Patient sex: M
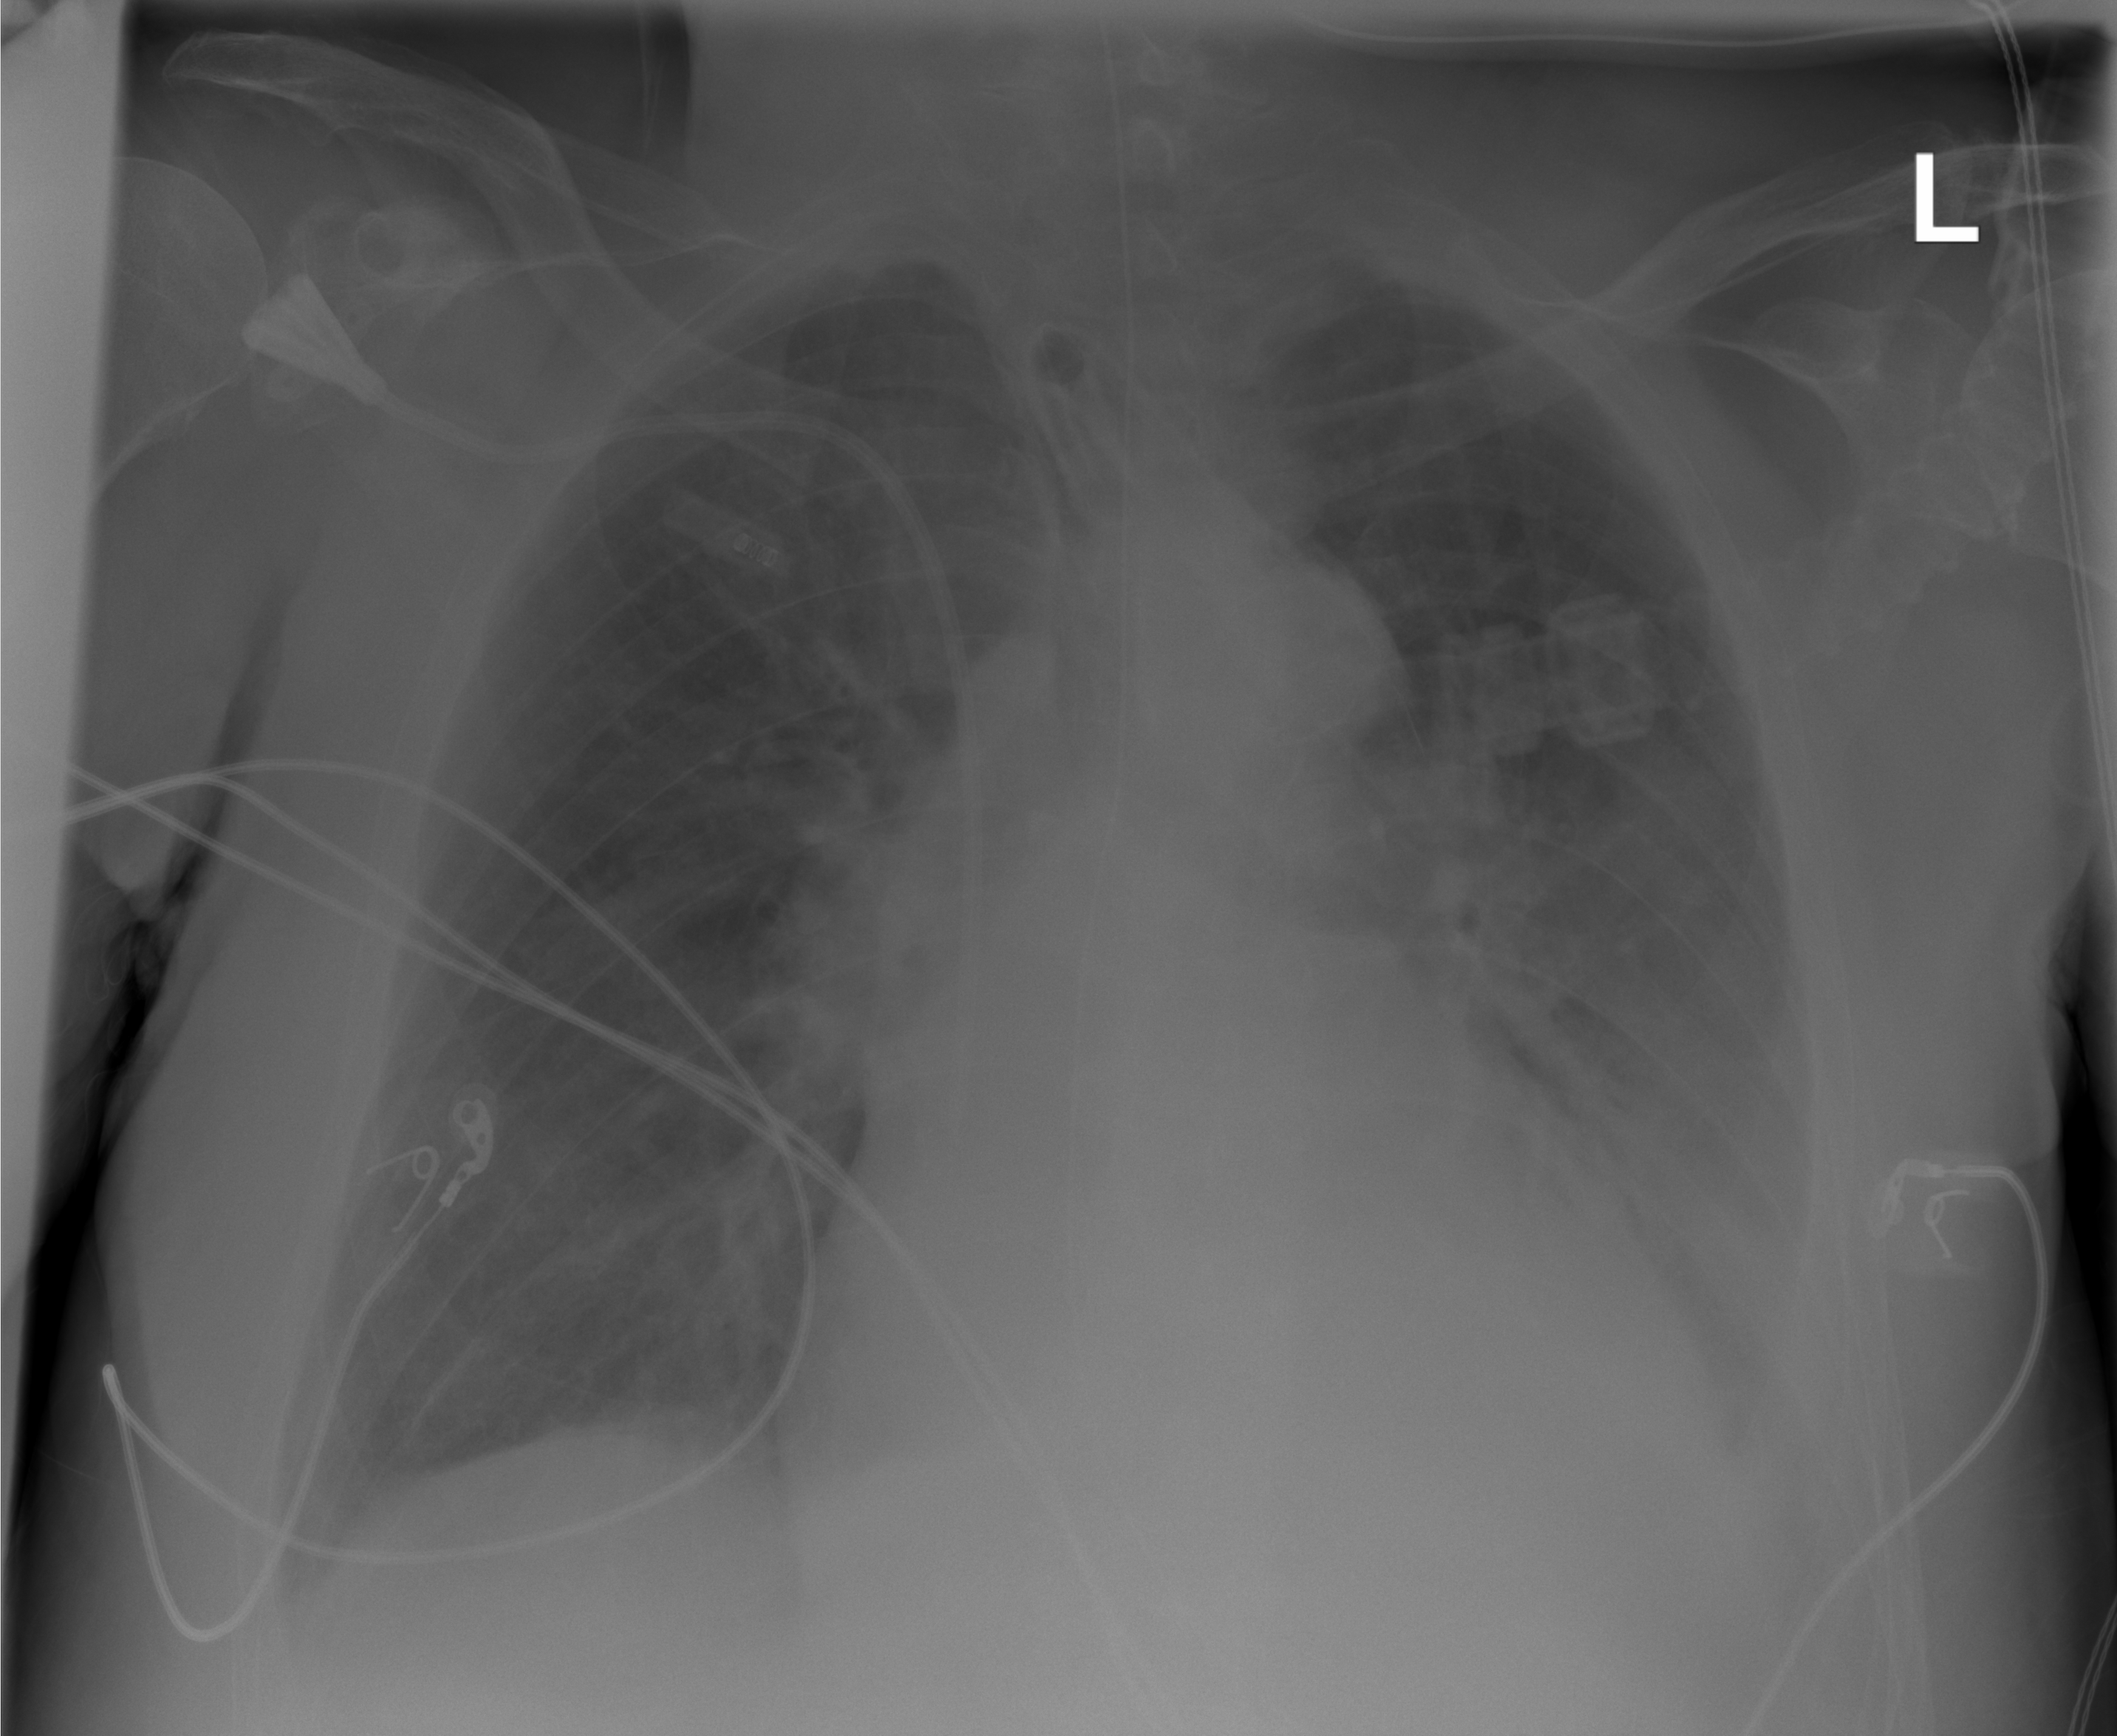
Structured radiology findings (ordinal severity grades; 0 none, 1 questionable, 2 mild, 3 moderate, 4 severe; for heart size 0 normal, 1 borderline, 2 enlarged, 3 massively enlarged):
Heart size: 2
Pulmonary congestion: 2
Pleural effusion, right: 1
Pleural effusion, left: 2
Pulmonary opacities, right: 0
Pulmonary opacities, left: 2
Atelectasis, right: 1
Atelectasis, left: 2